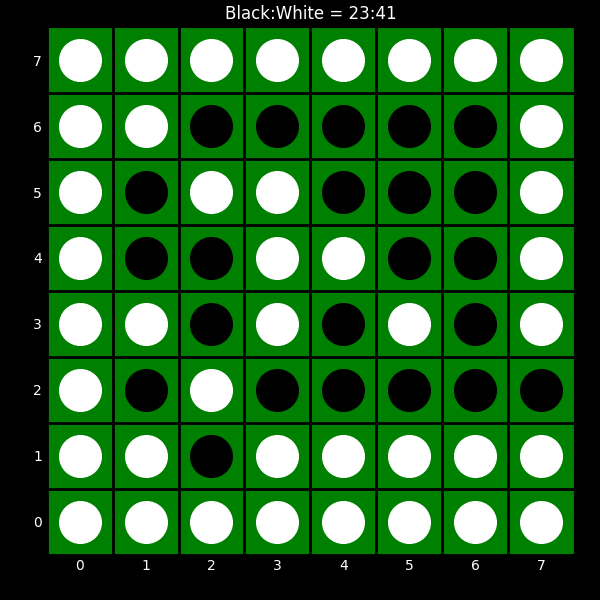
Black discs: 23
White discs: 41